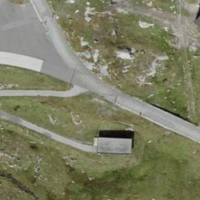
EUNIS habitat code: 31
Species observed at this site:
Chamaenerion angustifolium
Campanula barbata
Falco tinnunculus
Achillea millefolium
Linaria cannabina
Anthus spinoletta